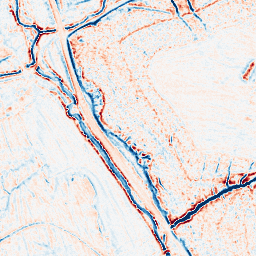
Category: edge_preserving
Decomposition family: bilateral
Decomposition parameters: d: 9
sigma_color: 75
sigma_space: 75
Upsampling method: sinc_blackman
Upsampling parameters: scale: 2
kernel_size: 8
Upsampling scale: 2